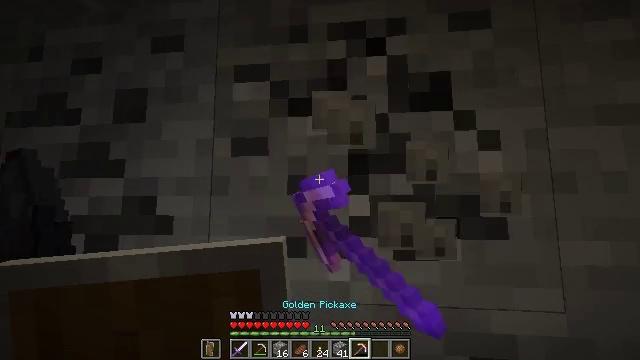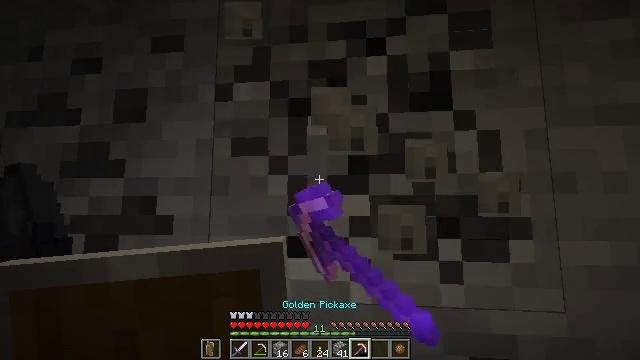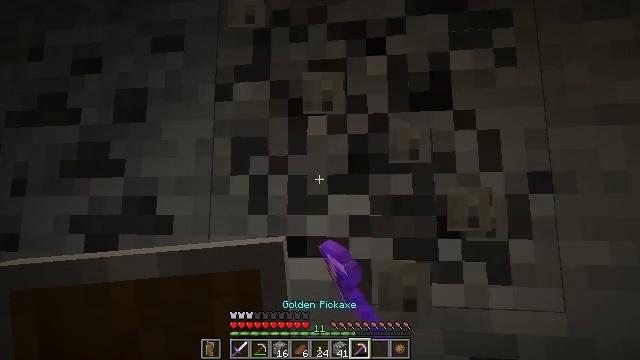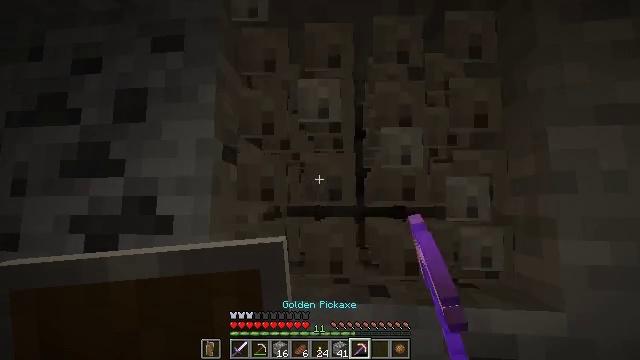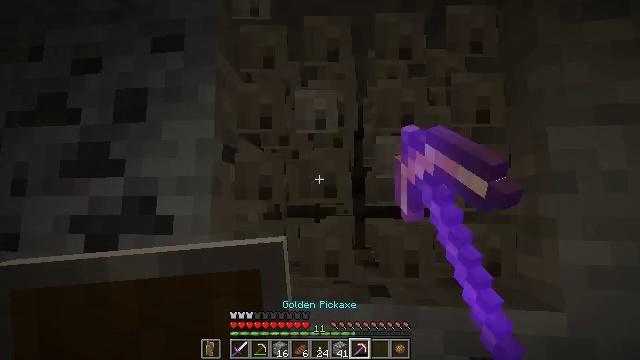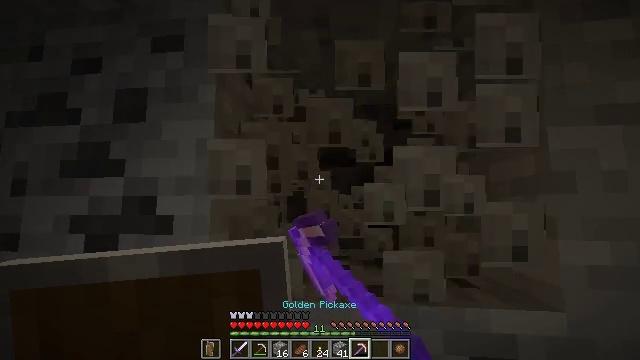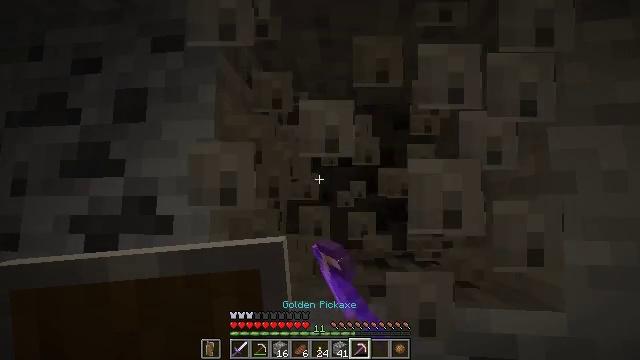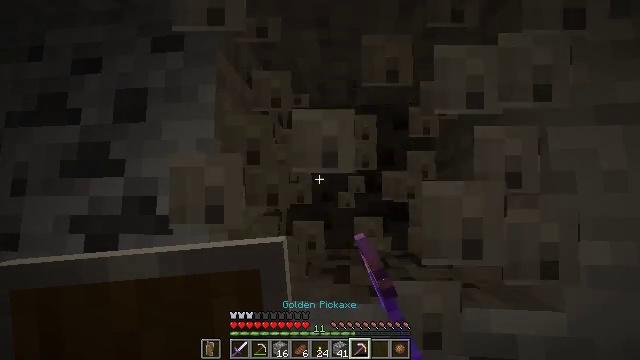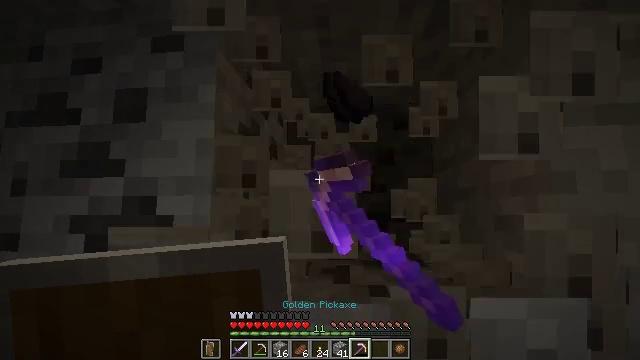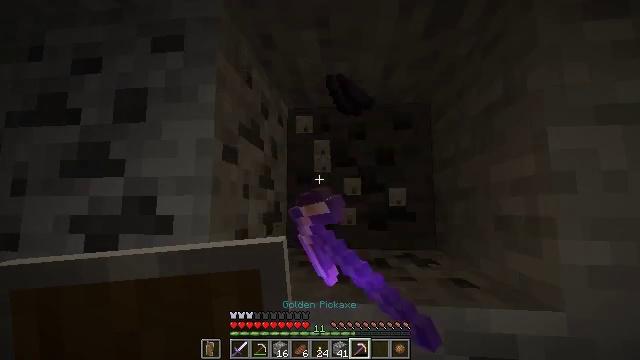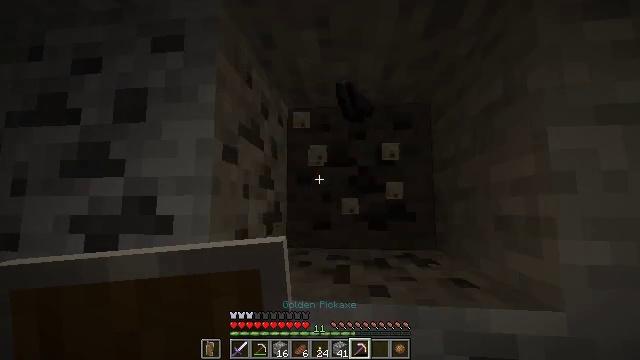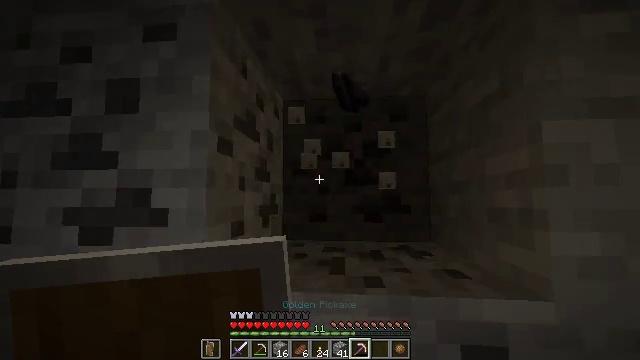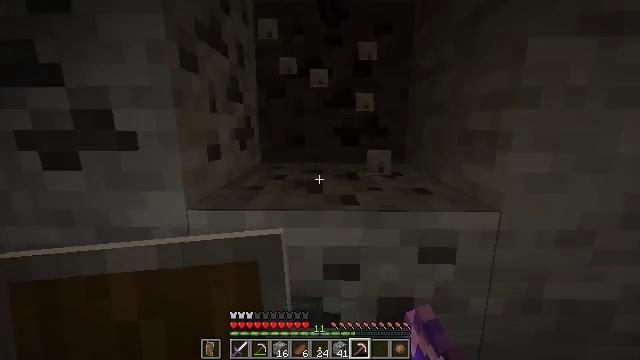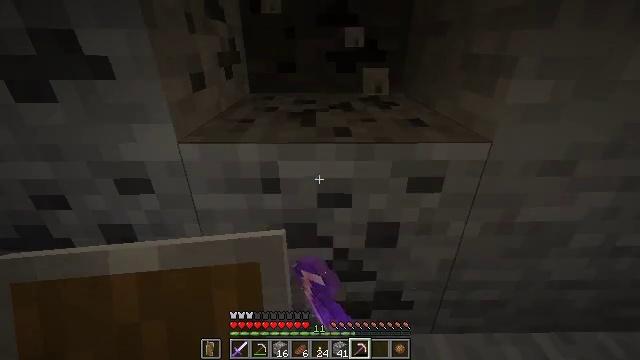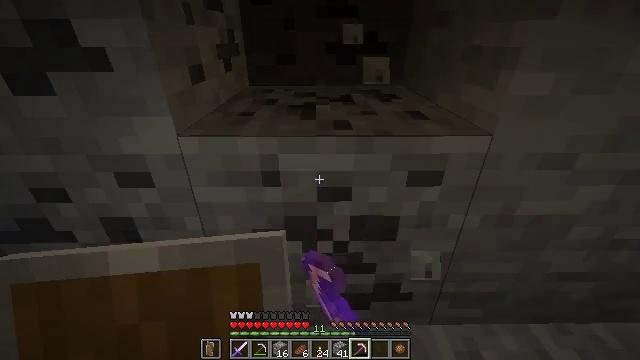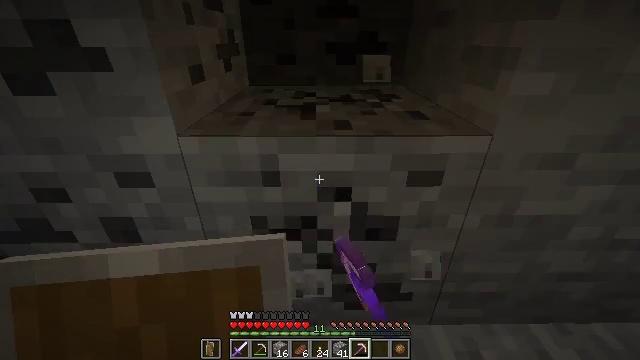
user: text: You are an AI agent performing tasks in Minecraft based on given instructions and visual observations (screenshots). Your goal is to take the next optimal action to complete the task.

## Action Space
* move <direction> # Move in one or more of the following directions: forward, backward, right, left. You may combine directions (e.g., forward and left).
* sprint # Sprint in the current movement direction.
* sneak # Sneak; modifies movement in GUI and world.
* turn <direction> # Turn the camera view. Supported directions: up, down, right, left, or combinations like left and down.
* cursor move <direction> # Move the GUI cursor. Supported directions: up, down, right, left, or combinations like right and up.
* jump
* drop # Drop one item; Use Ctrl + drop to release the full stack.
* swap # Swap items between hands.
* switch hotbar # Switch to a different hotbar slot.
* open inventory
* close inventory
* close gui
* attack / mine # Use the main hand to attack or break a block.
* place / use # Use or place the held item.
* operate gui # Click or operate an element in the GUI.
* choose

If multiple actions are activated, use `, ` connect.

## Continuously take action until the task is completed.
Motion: motion action
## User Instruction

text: Extract coal from the ore block.
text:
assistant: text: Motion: sneak, attack / mine
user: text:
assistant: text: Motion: sneak, attack / mine
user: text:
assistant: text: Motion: sneak, attack / mine
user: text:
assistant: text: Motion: sneak, attack / mine
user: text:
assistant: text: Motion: sneak, attack / mine
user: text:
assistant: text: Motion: sneak, attack / mine
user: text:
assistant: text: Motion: sneak, attack / mine
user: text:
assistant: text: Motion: sneak, attack / mine
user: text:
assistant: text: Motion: sneak, attack / mine
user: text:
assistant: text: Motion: sneak, attack / mine
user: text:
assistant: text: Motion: sneak, turn down, attack / mine
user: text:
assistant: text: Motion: sneak, turn right and down, attack / mine
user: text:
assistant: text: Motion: sneak, turn right and down, attack / mine
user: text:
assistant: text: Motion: sneak, turn down, attack / mine
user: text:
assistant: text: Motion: sneak, attack / mine
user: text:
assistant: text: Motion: sneak, attack / mine
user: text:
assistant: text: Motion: sneak, attack / mine
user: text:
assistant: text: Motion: sneak, attack / mine
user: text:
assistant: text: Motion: sneak, attack / mine
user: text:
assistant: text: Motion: sneak, attack / mine
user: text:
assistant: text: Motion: sneak, attack / mine
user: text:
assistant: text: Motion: sneak, attack / mine
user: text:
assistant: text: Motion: sneak, attack / mine
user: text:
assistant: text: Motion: sneak, attack / mine
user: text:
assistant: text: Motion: sneak, attack / mine
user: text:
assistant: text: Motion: sneak, turn left and up, attack / mine
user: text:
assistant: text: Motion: sneak, turn left and up, attack / mine
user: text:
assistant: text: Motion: sneak, turn left and up, attack / mine
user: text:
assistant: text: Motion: sneak, turn left and up, attack / mine
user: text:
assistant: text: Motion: sneak, attack / mine